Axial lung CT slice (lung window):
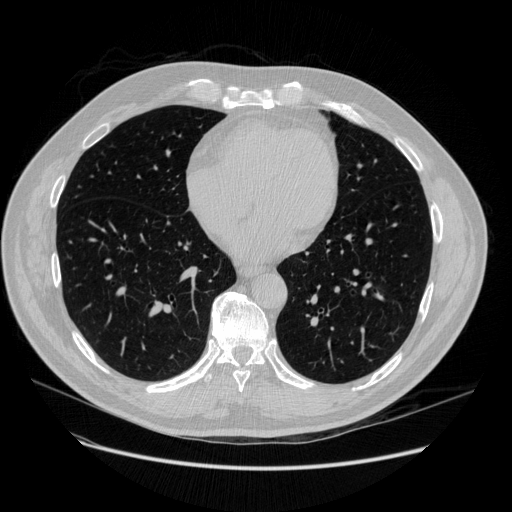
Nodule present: no